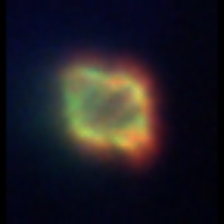
Taxon: Heterocapsa
Group: Dinoflagellates